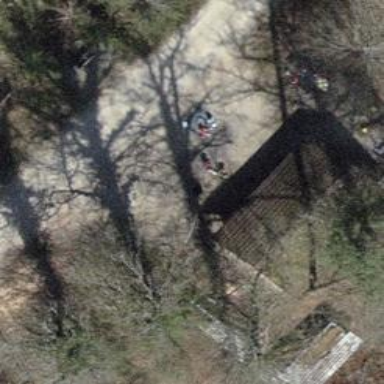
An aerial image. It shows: Shelter.